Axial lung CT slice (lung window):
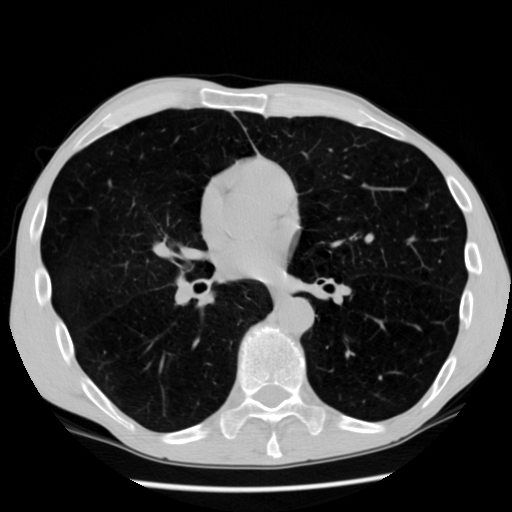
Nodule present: no